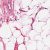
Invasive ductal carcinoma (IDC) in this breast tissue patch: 0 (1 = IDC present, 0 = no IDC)